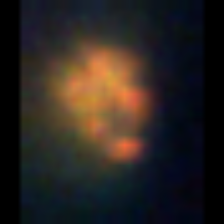
Taxon: Unknown_detritus
Group: Unknown